Question: How I should approach the JavaScript (can't use jQuery) to change a price using these range calculations:

I found this <URL> but it uses jQuery . It is very similar to what I want to achieve although I didn't see a range code in it, just values .
ie: 'your price : 200 so multiple by 0.23' refer to chart. So if I have the price '200' I want to get the value '0.23'.
Is there an easier way, then doing the following code below?
'''
if (maxValue <= 100) {
minvalue = 250
}
if (maxValue <= 250) {
chartMaxY = 500
...
'''
Or declaring values?
'''
var pricerange = [100, 250,, 1000, 2500, 50000, ];
if (maxValue <= pricerange[i]) {
minvalue = pricerange[i];
'''
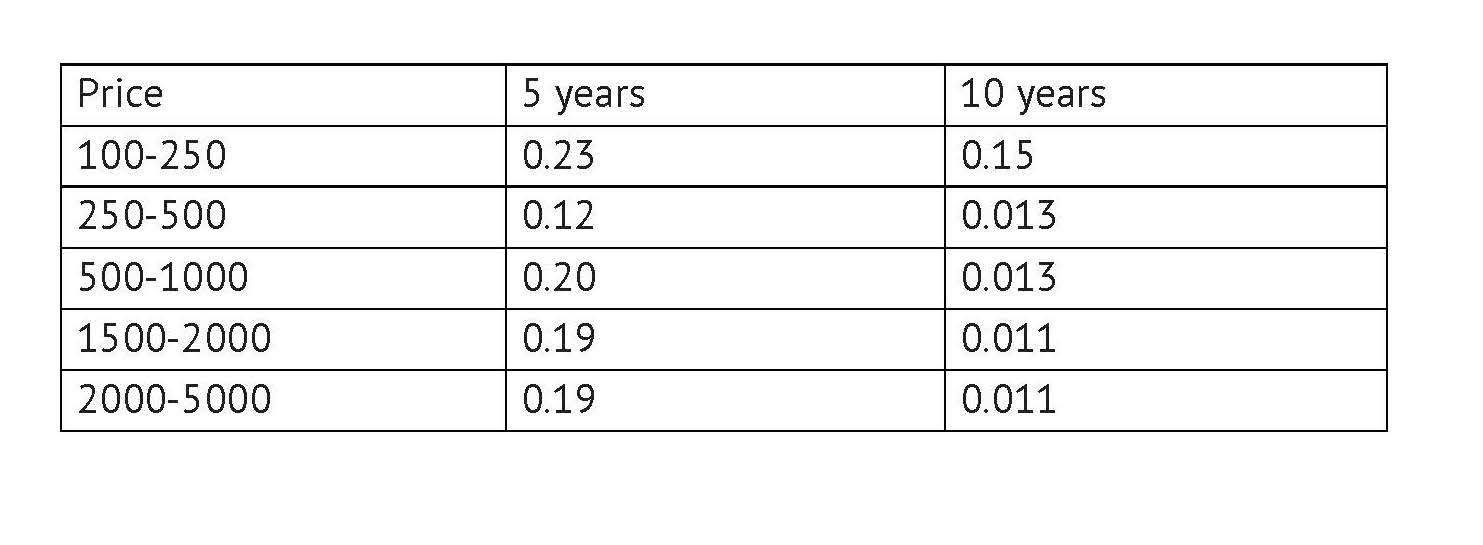
Answer: You can use two arrays, one will be the range and the other what value you should get. For example:
'''
var value = 1100; // is between <PHONE> so we should get 0.20
var chartValue;
var priceRange = [ 100, 250, 1000, 2500, 5000 ];
var priceValue = [ 0.23, 0.12, 0.20, 0.19, 0.19 ];
for(range in priceRange)
if (value >= priceRange[range])
chartValue = priceValue[range];
alert(chartValue)// Gives 0.20
'''
This works because a new value is assigned when a higher range is detected. For example what happens in the example above is like so: It's higher than 100 set chartValue to '0.23', it's higher than '250' set chartValue to '0.12', it's higher than '1000' set chartValue to '0.20'. But it's not greater than '2500' so that will be the last time it changes. Notice that how this is setup we used only one 'greater-than' comparison, and re-setting the value makes the ranges we want.